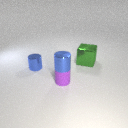
large green metal cube to the right of small purple rubber cylinder